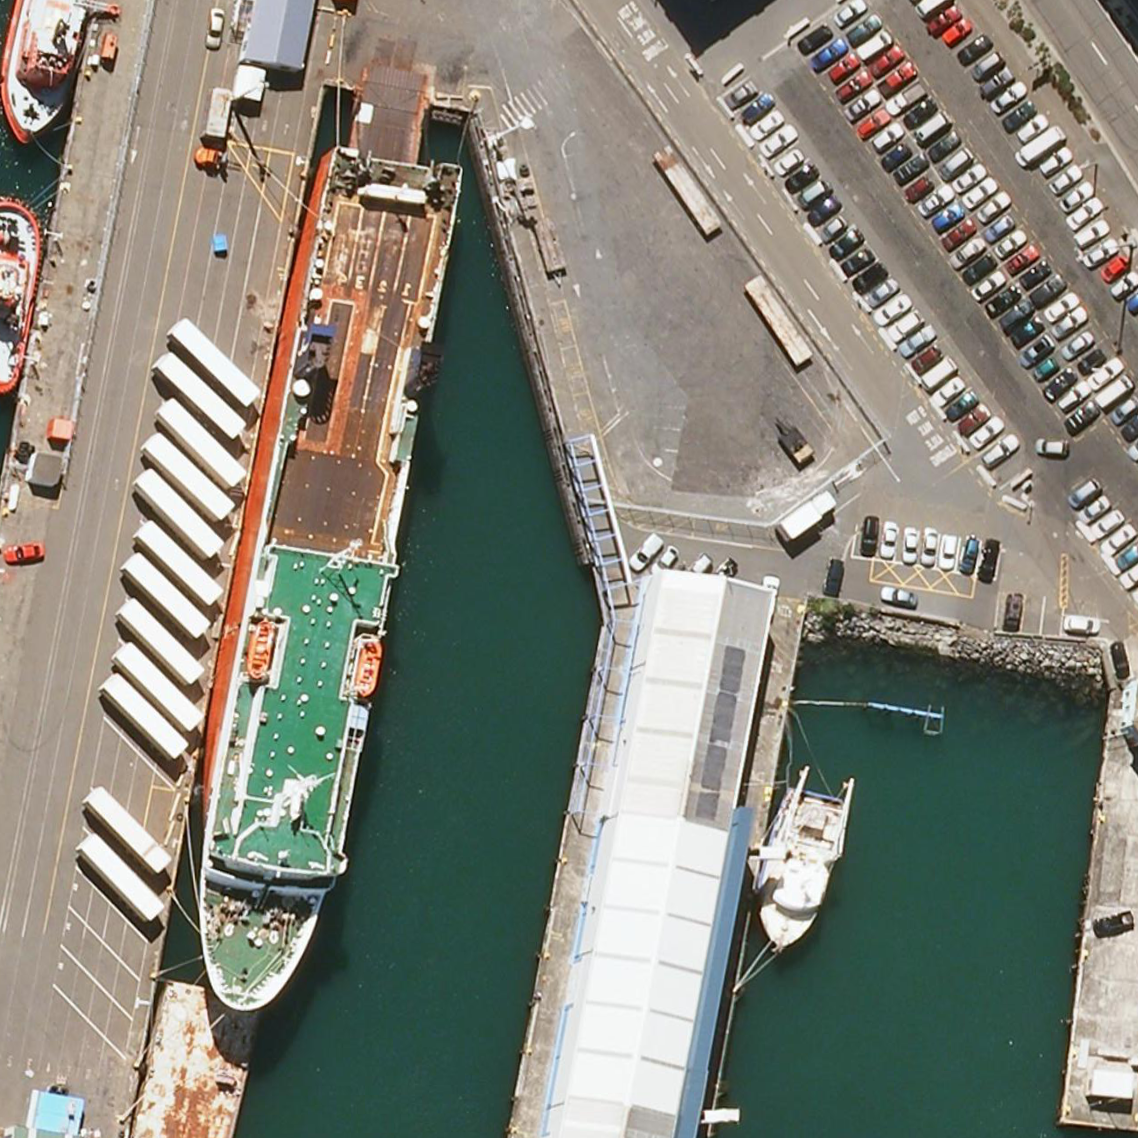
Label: civil